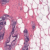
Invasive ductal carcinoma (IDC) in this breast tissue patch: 0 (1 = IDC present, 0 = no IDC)